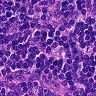
Metastatic tissue present: no